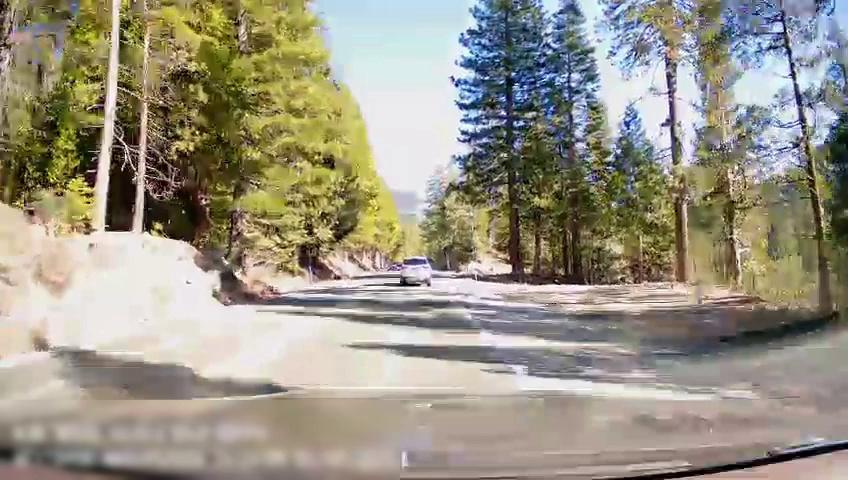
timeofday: Day
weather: Sunny
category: Drivable Space
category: Vehicles | SUV
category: Lanes | Current Lane